Question: What is the measurement shown in the image?
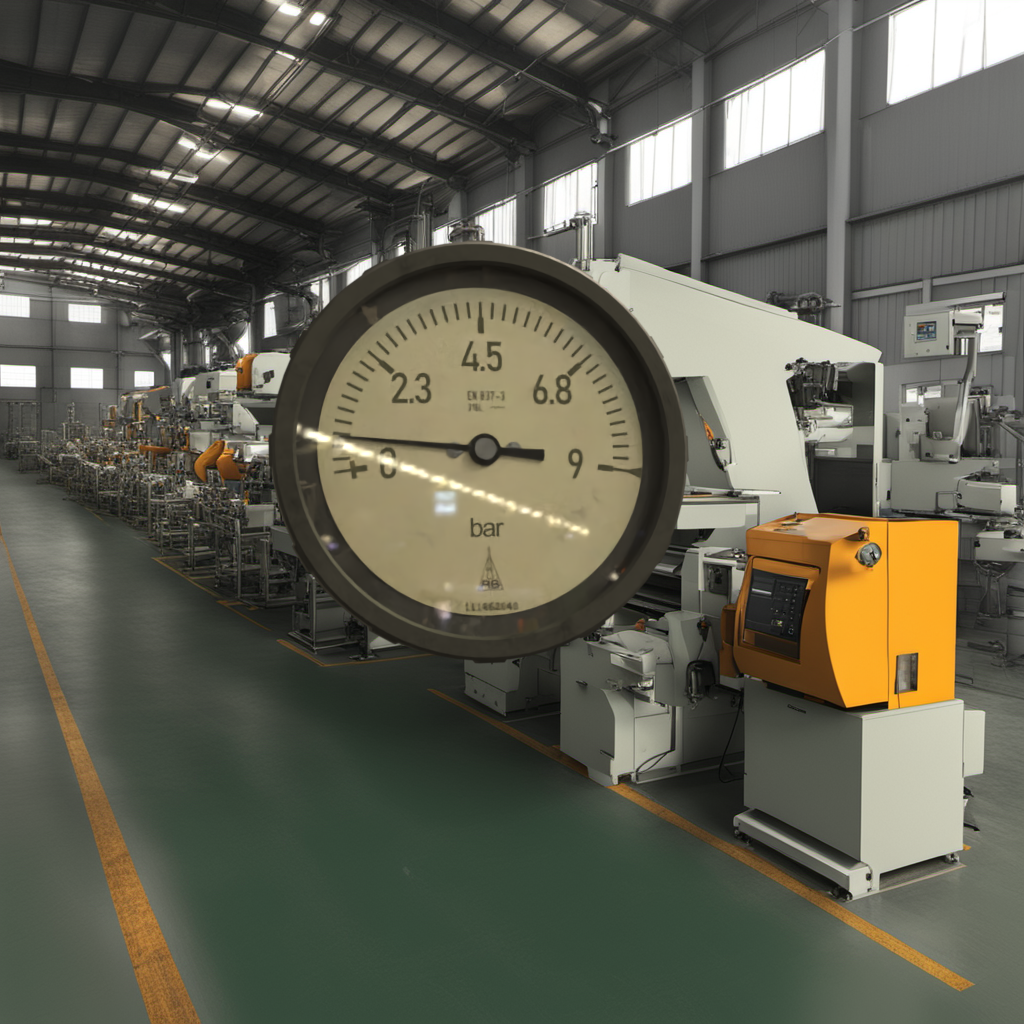
Answer: The result is 0.73
Question: What is the range of the measurement shown in the image?
Answer: The range is from 0 to 9
Question: What is the minimum and maximum value of this measurement?
Answer: The minimum value is 0 and the maximum value is 9